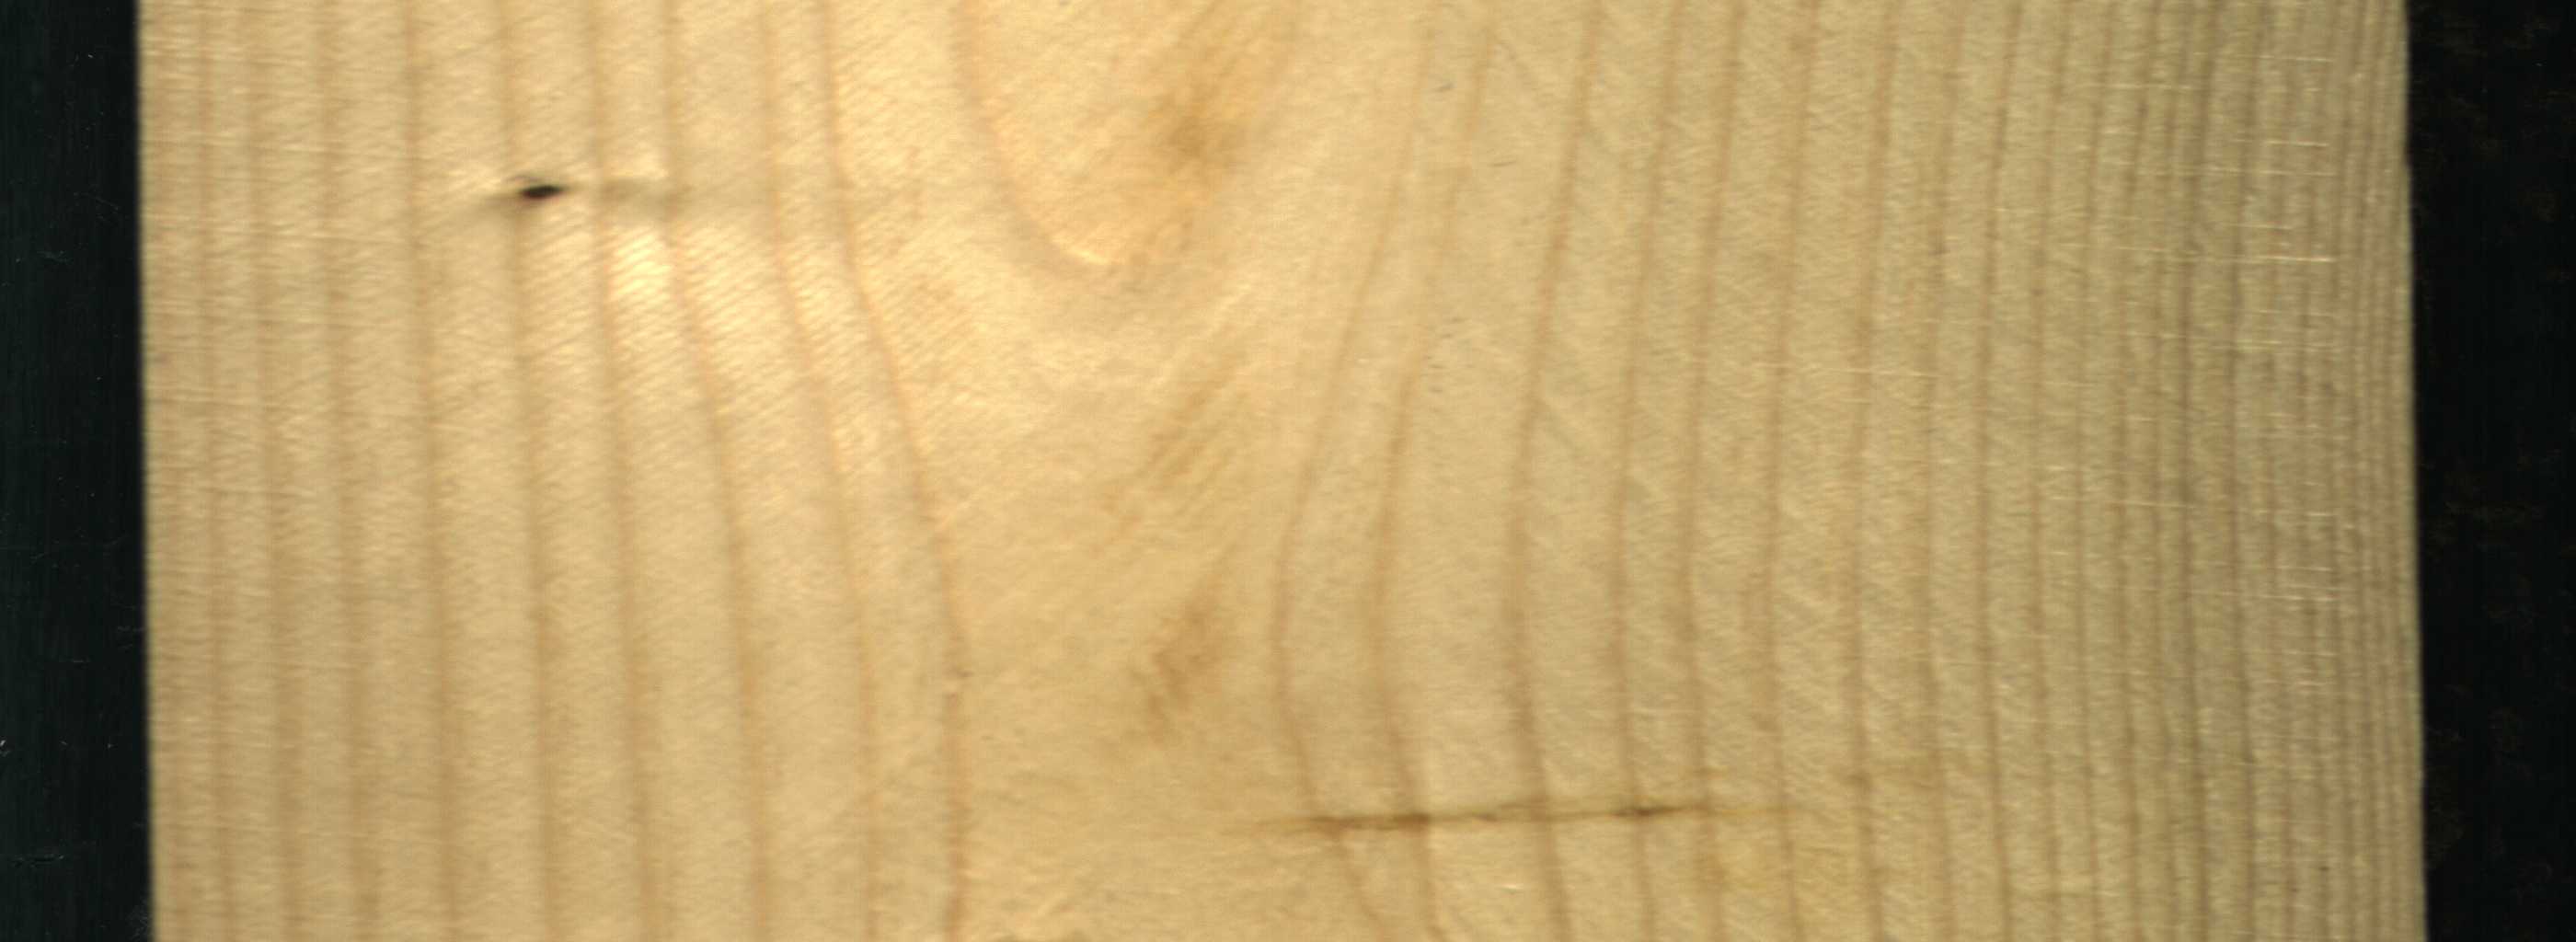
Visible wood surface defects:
Dead_Knot